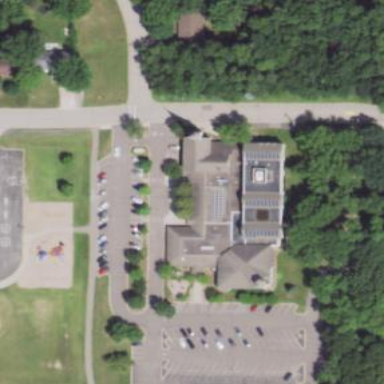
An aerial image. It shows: Building serving as place of worship.